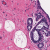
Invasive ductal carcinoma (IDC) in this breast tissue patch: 0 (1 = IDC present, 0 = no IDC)